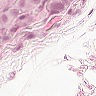
Metastatic tissue present: yes